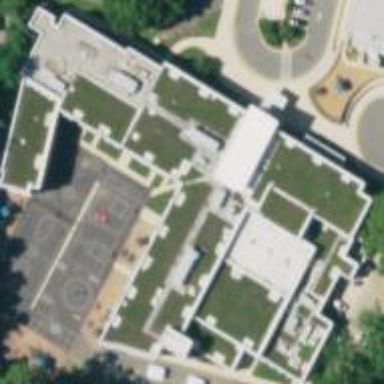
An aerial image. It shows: School building.